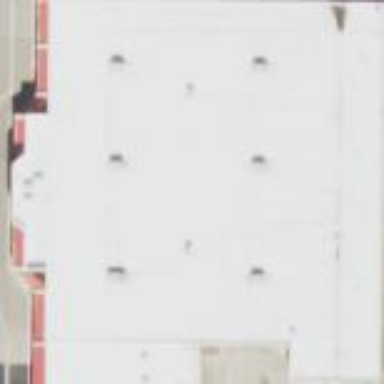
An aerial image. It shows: Department store building.